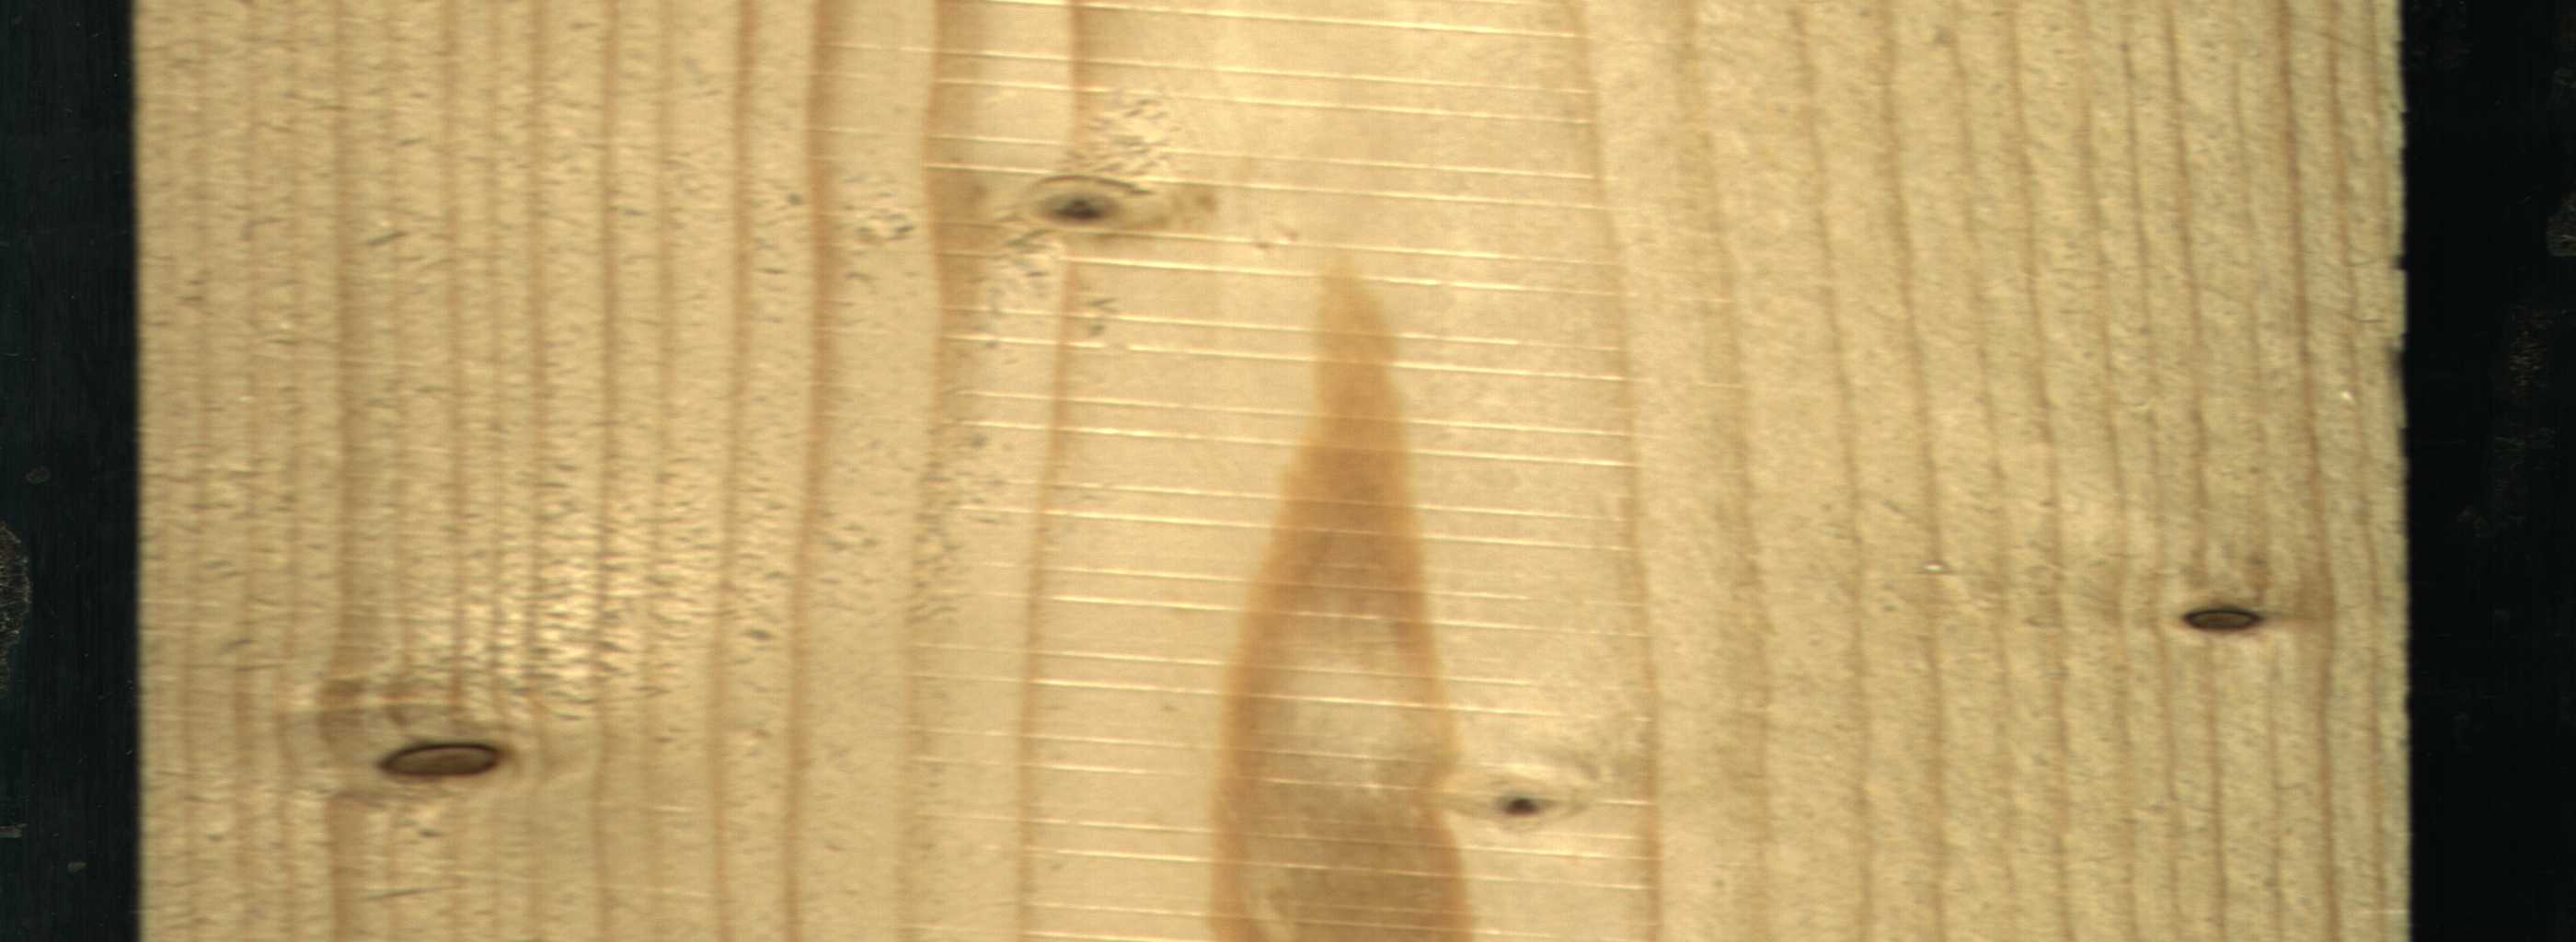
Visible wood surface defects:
Dead_Knot
Dead_Knot
Live_Knot
Live_Knot